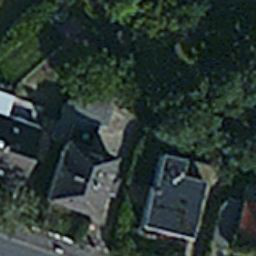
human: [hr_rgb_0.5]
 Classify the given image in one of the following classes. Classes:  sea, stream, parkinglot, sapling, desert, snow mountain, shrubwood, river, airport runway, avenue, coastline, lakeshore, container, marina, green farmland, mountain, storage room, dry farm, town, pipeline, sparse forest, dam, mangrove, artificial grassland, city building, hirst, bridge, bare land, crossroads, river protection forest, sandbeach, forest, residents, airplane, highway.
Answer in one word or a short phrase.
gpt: residents